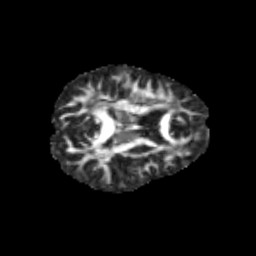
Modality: FA
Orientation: axial
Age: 11
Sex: female
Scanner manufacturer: siemens
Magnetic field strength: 3 T
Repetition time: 3.8 s
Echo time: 0.07 s